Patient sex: M
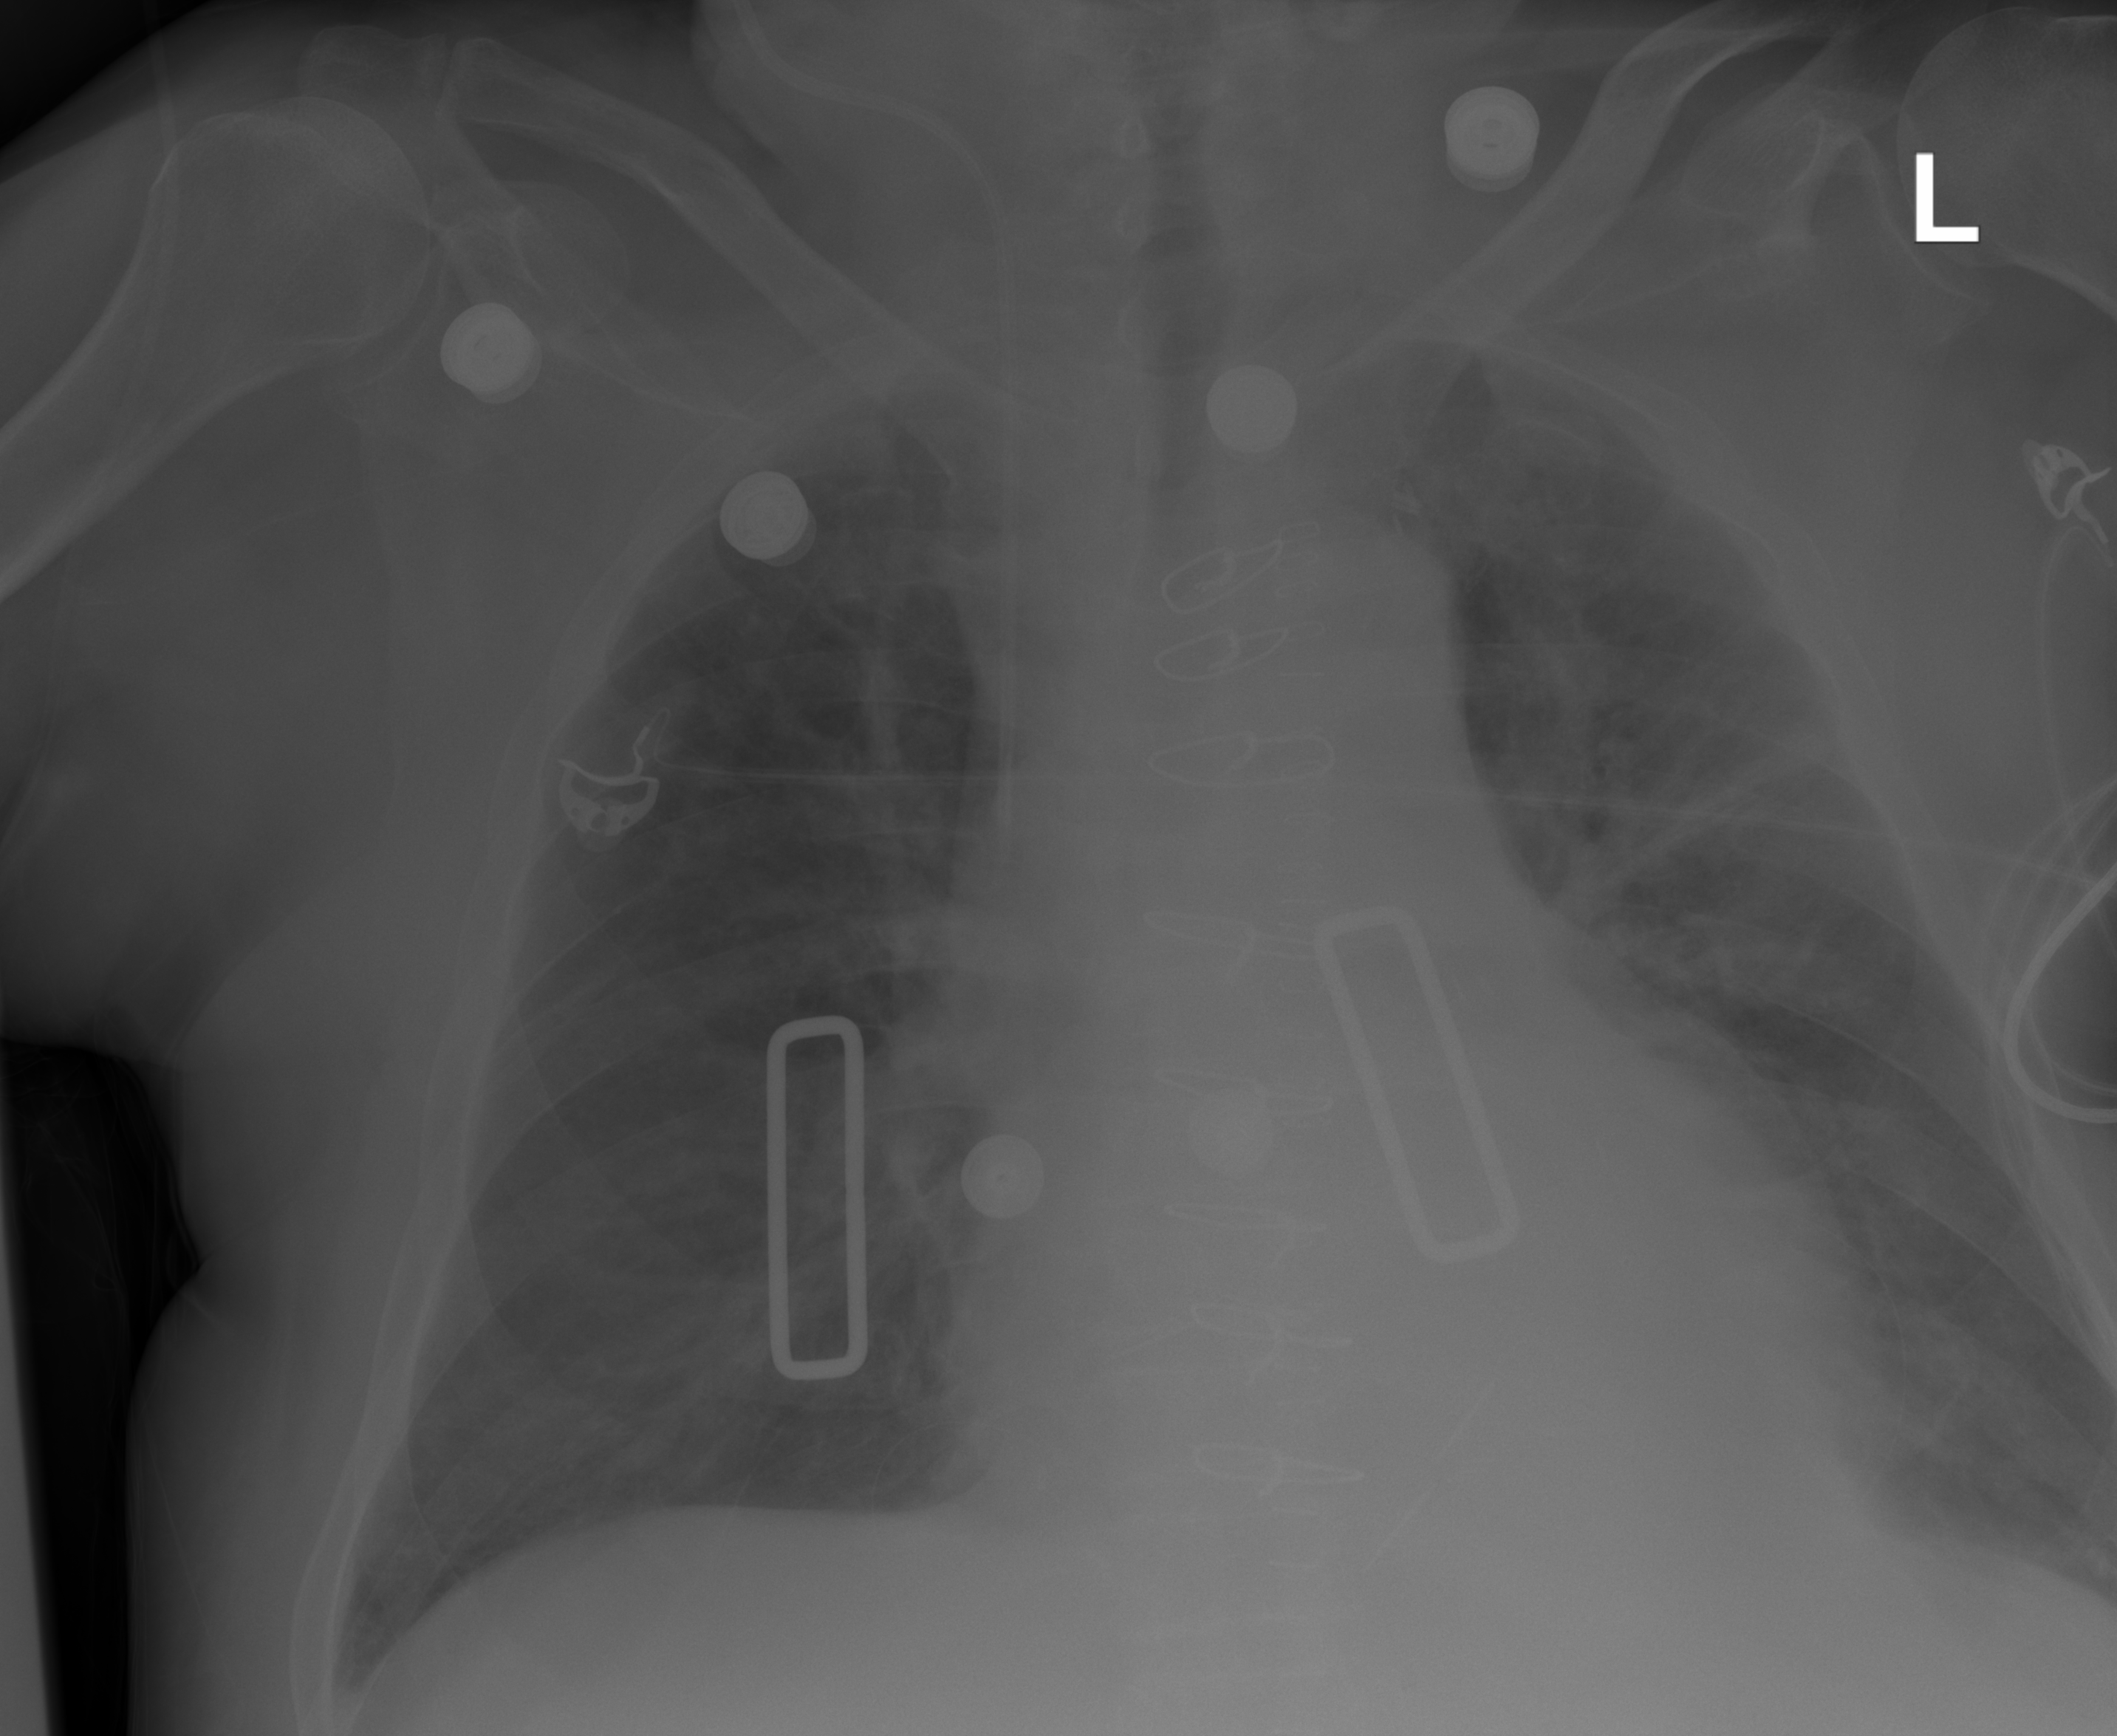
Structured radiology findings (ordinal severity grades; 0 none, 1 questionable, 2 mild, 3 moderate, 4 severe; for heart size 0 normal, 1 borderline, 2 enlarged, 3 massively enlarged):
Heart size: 1
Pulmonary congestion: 2
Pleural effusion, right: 0
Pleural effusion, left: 0
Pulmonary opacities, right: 2
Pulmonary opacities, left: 0
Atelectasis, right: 2
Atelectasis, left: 2